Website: bh-photo
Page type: delivery-shipping
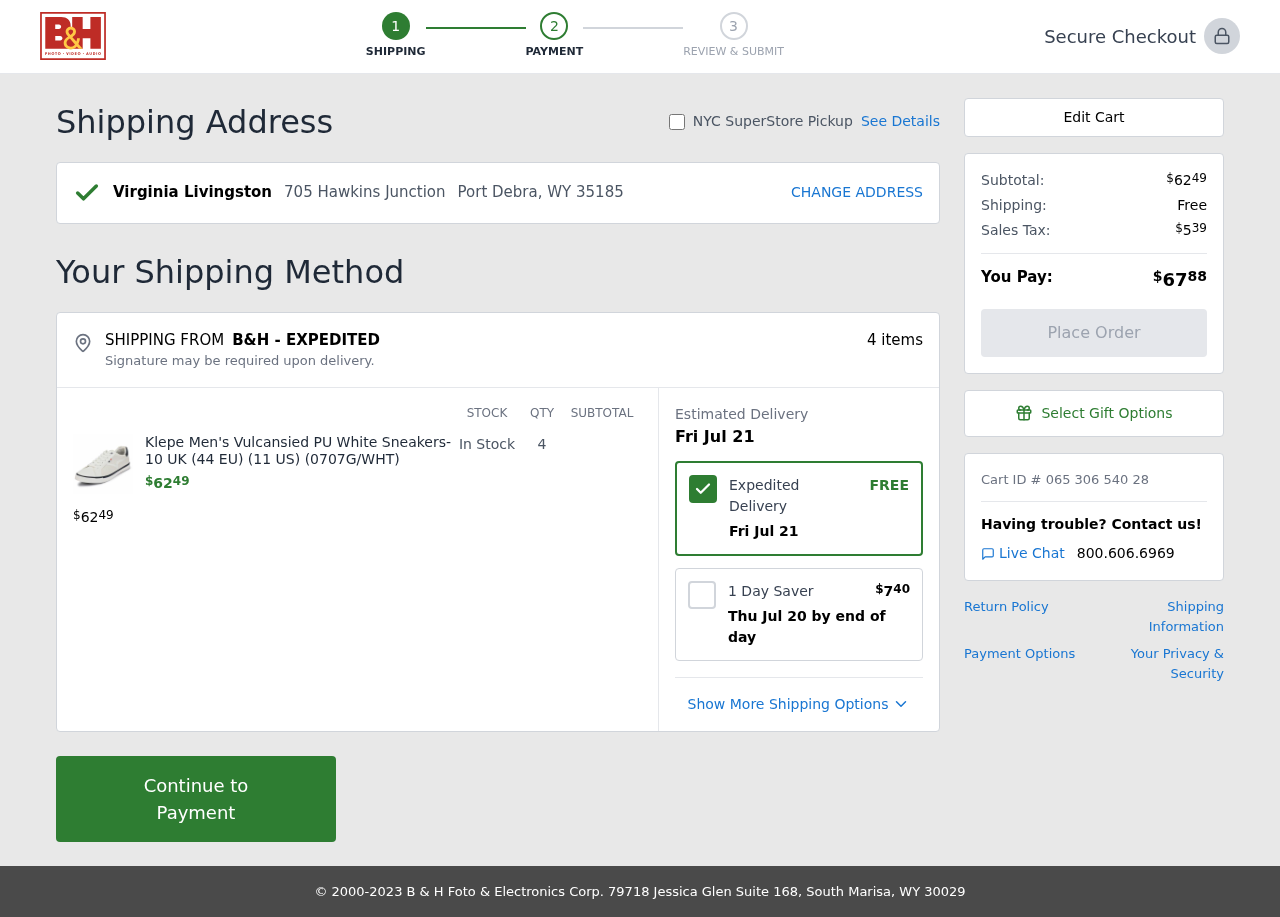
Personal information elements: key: PII_CITY_STATE_ZIP
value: Port Debra, WY 35185
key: PII_FULLNAME
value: Virginia Livingston
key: PII_STREET
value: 705 Hawkins Junction
Product elements: key: PRODUCT1_NAME
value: Klepe Men's Vulcansied PU White Sneakers-10 UK (44 EU) (11 US) (0707G/WHT)
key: PRODUCT1_PRICE
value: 62.49
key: PRODUCT1_QUANTITY
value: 4
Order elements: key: ORDER_NUM_ITEMS
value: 4 items
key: ORDER_SUBTOTAL
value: $6249
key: ORDER_DELIVERY_DATE
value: Fri Jul 21
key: ORDER_SHIPPING_COST_ALT
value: $740
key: ORDER_SHIPPING_DATE
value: Thu Jul 20 by end of day
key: ORDER_SHIPPING_COST
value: Free
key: ORDER_TAX
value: $539
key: ORDER_TOTAL
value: $6788
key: ORDER_ID
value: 065 306 540 28